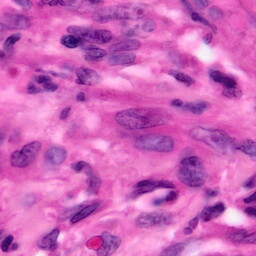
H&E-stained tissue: Pancreatic